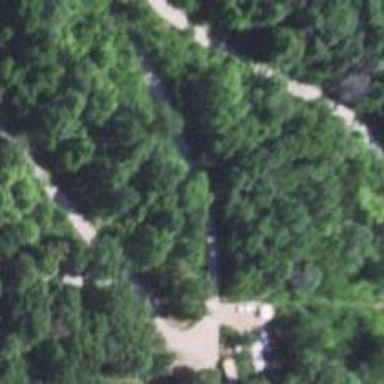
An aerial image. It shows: Driveway.